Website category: book
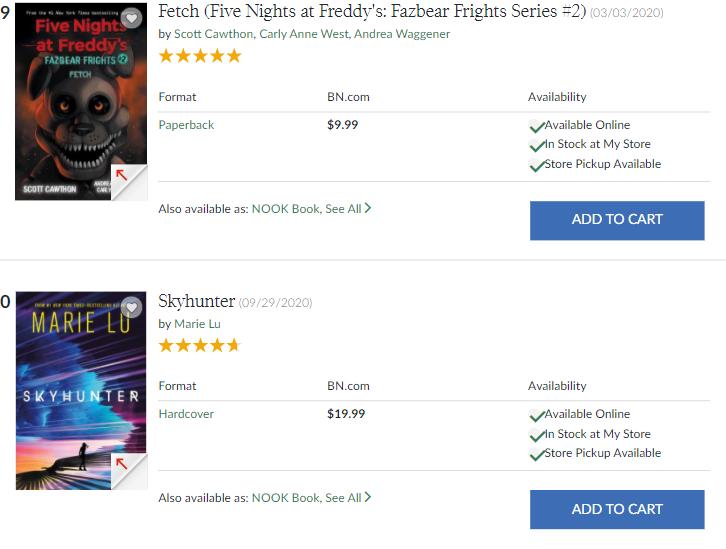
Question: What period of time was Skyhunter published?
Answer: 09/29/2020

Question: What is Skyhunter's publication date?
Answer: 09/29/2020

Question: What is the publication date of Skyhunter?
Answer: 09/29/2020

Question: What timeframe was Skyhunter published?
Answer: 09/29/2020

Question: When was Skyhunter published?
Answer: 09/29/2020

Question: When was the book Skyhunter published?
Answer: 09/29/2020

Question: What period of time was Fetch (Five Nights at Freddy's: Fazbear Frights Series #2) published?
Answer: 03/03/2020

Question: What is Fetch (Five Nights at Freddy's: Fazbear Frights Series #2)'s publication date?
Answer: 03/03/2020

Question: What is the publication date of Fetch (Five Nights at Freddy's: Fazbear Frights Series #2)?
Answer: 03/03/2020

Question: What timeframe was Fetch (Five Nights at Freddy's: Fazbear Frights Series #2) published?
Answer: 03/03/2020

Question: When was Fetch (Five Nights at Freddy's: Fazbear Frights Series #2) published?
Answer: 03/03/2020

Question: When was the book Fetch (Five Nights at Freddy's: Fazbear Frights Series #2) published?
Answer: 03/03/2020

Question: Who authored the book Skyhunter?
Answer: Marie Lu

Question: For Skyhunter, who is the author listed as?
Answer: Marie Lu

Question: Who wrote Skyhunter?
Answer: Marie Lu

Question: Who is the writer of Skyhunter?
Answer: Marie Lu

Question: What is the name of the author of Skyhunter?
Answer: Marie Lu

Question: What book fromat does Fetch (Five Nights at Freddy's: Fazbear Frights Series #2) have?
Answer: Paperback

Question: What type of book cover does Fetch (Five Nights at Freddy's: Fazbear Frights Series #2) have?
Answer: Paperback

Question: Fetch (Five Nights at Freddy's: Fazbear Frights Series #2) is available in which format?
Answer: Paperback

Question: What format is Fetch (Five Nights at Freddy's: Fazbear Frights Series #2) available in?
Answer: Paperback

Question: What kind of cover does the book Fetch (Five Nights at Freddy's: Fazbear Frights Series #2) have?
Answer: Paperback

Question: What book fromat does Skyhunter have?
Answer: Hardcover

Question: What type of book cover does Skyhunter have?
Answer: Hardcover

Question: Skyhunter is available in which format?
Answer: Hardcover

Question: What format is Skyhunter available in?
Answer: Hardcover

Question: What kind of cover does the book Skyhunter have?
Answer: Hardcover

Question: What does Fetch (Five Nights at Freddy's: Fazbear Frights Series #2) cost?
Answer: $9.99

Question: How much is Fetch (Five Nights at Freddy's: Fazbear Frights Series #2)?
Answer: $9.99

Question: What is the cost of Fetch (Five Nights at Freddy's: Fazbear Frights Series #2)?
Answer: $9.99

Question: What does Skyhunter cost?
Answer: $19.99

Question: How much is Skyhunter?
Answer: $19.99

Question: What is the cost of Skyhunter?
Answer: $19.99

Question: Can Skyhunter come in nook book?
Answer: yes

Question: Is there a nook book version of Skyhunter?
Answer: yes

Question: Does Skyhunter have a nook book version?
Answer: yes

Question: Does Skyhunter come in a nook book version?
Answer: yes

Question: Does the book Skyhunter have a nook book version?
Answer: yes

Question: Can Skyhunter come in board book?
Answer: no

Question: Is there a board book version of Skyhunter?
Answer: no

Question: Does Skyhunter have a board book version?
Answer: no

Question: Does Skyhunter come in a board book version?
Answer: no

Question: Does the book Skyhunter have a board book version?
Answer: no

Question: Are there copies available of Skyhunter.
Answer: yes

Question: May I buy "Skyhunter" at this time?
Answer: yes

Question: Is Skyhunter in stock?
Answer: yes

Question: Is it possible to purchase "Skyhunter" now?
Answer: yes

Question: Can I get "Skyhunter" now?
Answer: yes

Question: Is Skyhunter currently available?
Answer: yes

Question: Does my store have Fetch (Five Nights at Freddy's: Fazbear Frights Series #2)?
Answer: yes

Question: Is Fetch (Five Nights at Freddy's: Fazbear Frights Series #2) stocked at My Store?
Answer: yes

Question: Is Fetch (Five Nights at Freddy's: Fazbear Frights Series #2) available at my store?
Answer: yes

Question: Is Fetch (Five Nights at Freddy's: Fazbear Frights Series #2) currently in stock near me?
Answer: yes

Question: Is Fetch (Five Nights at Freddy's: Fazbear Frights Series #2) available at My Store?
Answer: yes

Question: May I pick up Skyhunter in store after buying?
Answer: yes

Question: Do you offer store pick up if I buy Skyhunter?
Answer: yes

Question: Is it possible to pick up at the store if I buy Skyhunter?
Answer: yes

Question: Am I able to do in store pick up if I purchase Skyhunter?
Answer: yes

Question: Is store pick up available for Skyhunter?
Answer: yes

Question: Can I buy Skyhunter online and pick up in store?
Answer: yes